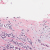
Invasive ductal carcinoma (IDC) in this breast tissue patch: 1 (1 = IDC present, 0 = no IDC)